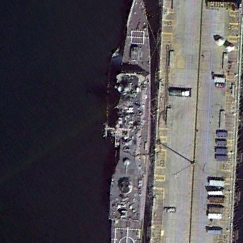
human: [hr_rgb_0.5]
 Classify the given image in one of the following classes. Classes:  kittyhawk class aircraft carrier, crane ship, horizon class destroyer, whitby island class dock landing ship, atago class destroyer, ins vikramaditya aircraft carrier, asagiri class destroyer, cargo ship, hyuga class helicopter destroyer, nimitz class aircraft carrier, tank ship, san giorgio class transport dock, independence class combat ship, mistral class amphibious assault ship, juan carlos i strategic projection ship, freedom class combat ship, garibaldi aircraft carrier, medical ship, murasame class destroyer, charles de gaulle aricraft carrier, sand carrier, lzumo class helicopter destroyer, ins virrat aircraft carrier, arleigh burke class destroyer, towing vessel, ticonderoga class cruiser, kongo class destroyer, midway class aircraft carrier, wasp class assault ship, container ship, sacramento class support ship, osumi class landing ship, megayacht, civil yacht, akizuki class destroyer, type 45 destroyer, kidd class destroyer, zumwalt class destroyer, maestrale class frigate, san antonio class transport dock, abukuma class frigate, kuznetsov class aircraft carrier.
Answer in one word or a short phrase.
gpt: Ticonderoga class cruiser